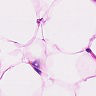
Metastatic tissue present: no